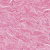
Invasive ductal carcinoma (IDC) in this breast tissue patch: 0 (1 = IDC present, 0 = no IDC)